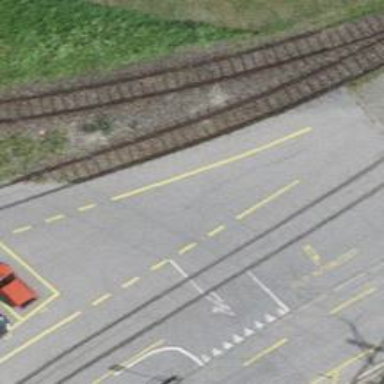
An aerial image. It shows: Rail spur service.